Question: I'm trying to reverse engineer a binary file format, but it has no magic bytes, and no specific extension. I can influence only a single aspect of the file: . By trying different strings, I was able to figure out how data is stored in the file. It seems that the whole file uses some sort of simple encoding. I hope that finding the exact encoding allows me to narrow down my search for the file format. I know the file is generated by a Windows program written in C++.
Now, after much trial-and-error, I found that some sections of the file are encoded in . Each run starts with a byte that indicates how many bytes will follow and where the data is retrieved.
- '000ddddd'- '111***** ***ddddd ***bbbbb'- 'ddd***** **bbbbbb'
Here's an example:
> This is the start of the file, with the UTF-16 string 'abracadabra' encoded in it:'''
. . . a . b . r . . c . . d . EUR .
0C 20 03 04 61 00 62 00 72 20 05 00 63 20 03 00 64 20 03 80 0D
'''
To decode the string:'''
0C number of Unicode chars: 12 (11 chars + )
20 03 . . . ??
04 next 5
61 00 a .
62 00 b .
72 r
20 05 . a . back 6, take 3
00 next 1
63 c
20 03 . a . back 4, take 3
00 next 1
64 d
20 03 . a . back 4, take 3
80 0D b . r . a . back 14, take 6
'''
This results in (UTF-16):'''
a . b . r . a . c . a . d . a . b . r . a .
61 00 62 00 72 00 61 00 63 00 61 00 64 00 61 00 62 00 72 00 61 00
'''
However, I have clue as to what encoding/compression algorithm this might be. It looks like some variant of LZ that doesn't use a dictionary (like LZ77), but so far I haven't been able to find any algorithm that matches this description. I'm also not sure whether the entire file is encoded like this, or only portions of it.
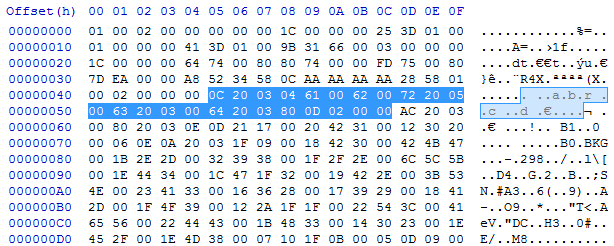
Answer: After your edit I think it's <URL> with the following differences to your observations:
- -